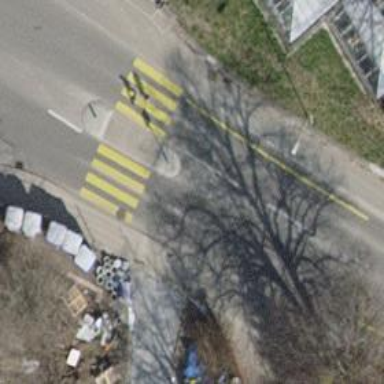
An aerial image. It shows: Uncontrolled zebra crossing with pedestrian island.